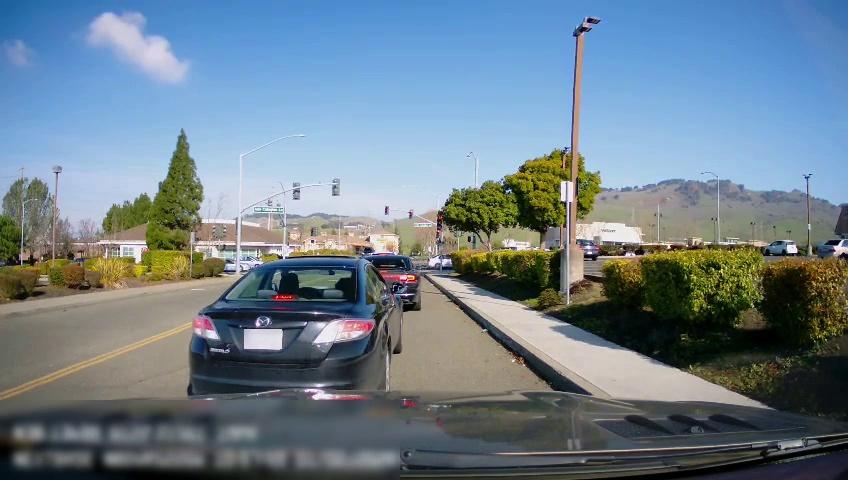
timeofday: Day
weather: Sunny
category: Drivable Space
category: Vehicles | Car
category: Vehicles | Car
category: Vehicles | Car
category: Vehicles | Car
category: Vehicles | Car
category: Vehicles | SUV
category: Vehicles | SUV
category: Vehicles | Car
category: Vehicles | Car
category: Lanes | Current Lane
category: Lanes | Opposite Lane
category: Traffic | Signs
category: Traffic | Signs
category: Traffic | Lights
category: Traffic | Lights